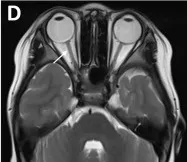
Neuroimaging changes of the patient with systemic lupus erythematosus (SLE)/Sjogren's syndrome (SS) and NMOSD.the swelling of c2-6 was much better than before.
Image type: radiology (mri)